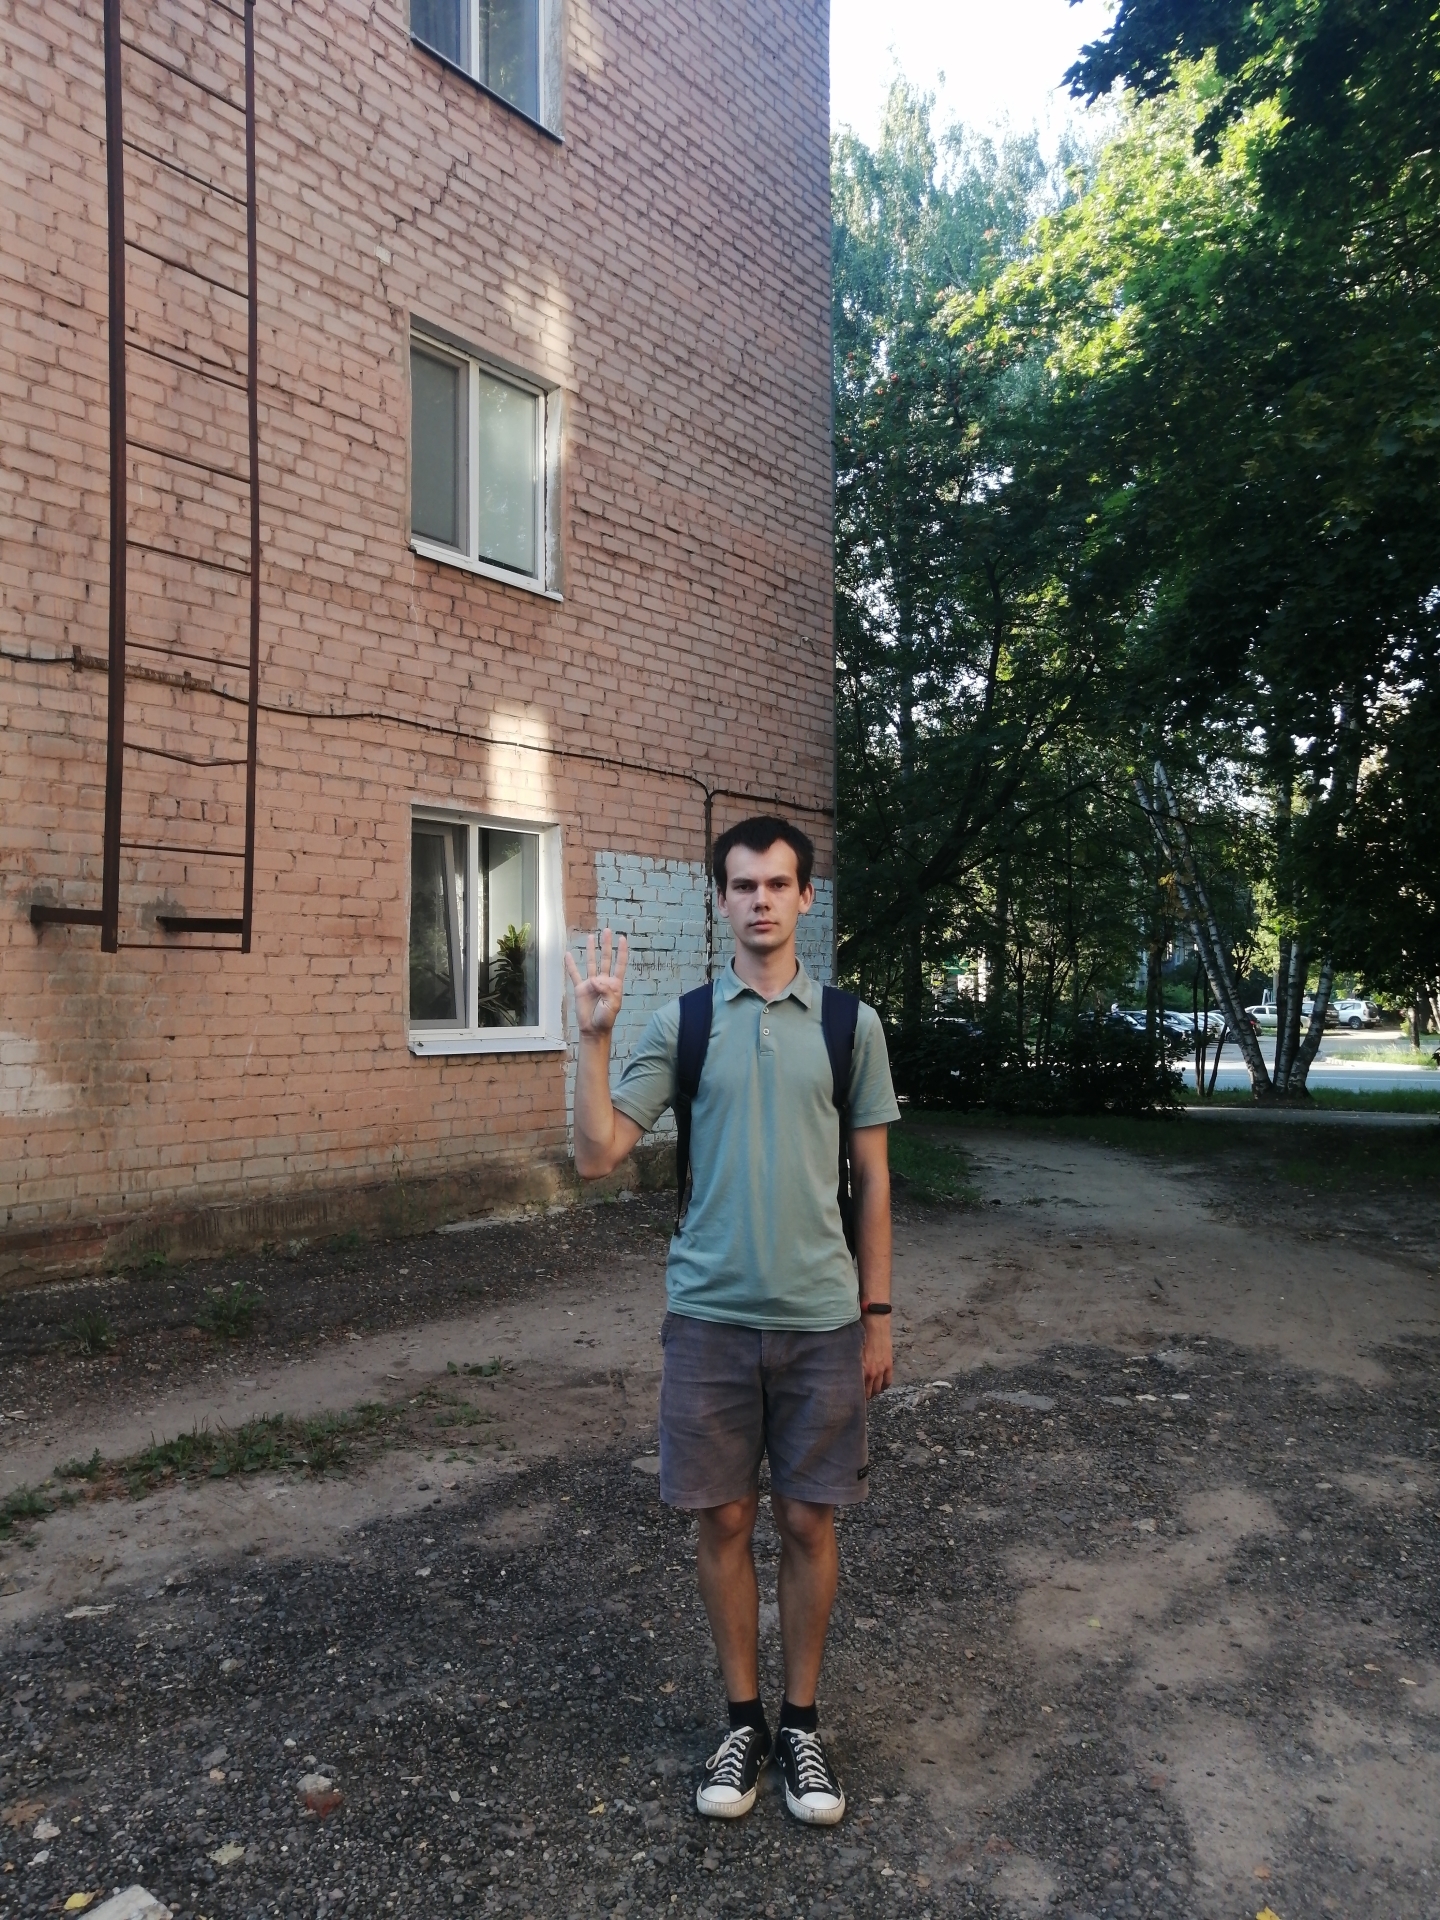
Label: clear